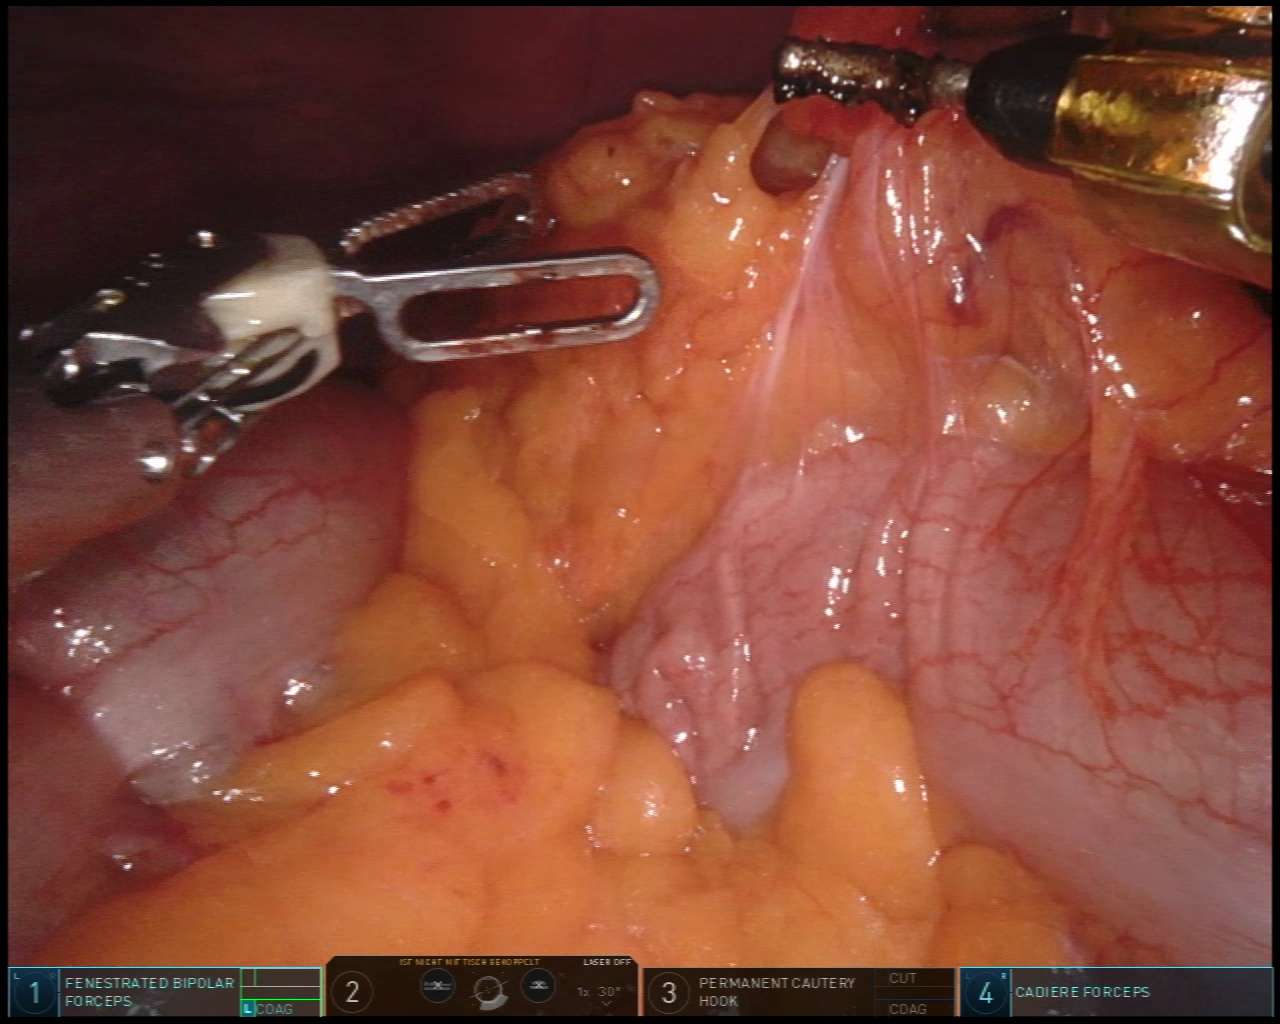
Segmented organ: colon
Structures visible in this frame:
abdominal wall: yes
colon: yes
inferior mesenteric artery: no
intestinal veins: no
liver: no
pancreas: no
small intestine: no
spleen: no
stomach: no
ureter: no
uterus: no
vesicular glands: no